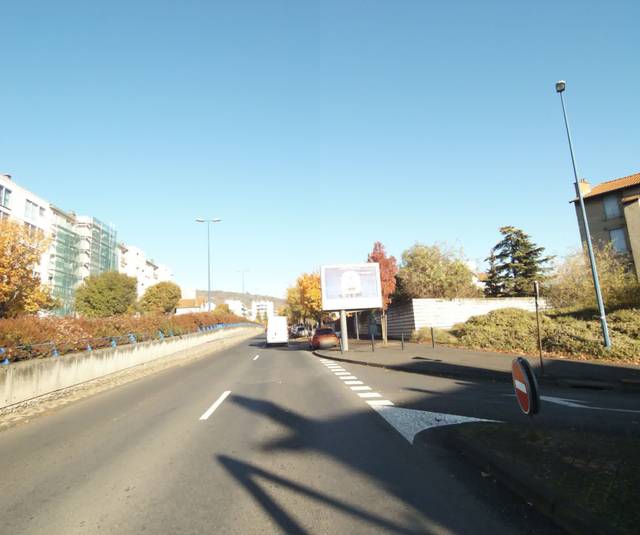
Region: France
Coordinates: 45.786, 3.08